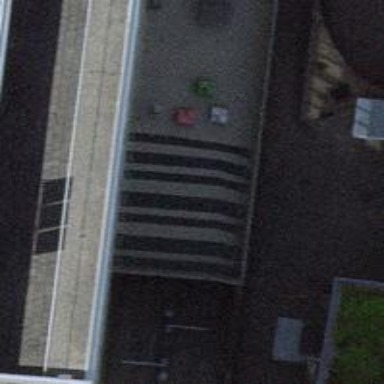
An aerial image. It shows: Parking entrance.